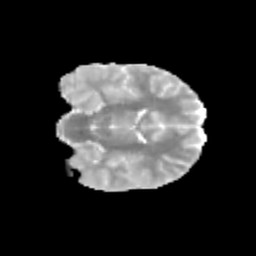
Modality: MD
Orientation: coronal
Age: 9
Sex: male
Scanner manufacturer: siemens
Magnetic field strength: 3 T
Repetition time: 3.8 s
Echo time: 0.07 s